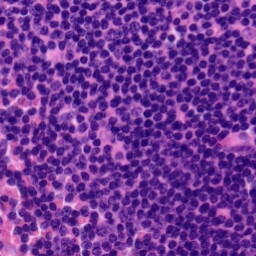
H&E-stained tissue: Tonsil